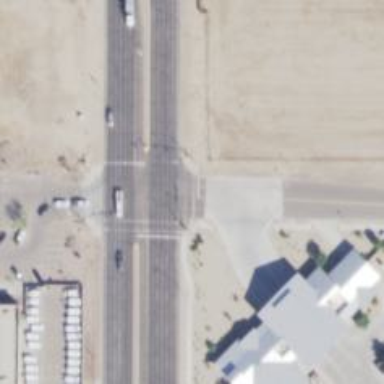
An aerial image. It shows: Solid stop line on the road.